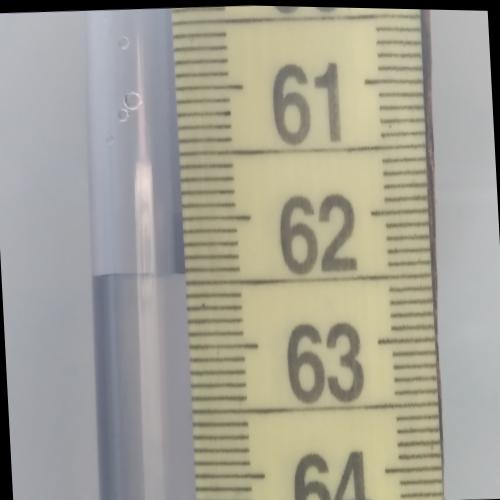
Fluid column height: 62.4 cm